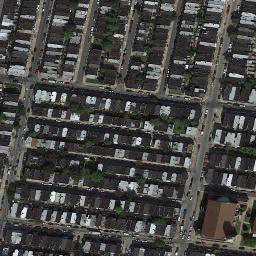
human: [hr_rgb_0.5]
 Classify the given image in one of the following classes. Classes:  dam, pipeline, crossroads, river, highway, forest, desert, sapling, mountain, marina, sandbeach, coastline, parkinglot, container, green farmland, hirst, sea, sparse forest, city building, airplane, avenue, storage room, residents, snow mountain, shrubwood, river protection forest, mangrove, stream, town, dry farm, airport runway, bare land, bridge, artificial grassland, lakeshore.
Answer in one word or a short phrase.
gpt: town